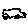
Label: car